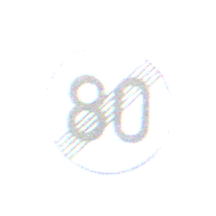
Verkehrszeichen: EndeGeschwindigkeit80
Umgebung: Outdoor, Nature
Tageszeit: SunriseSunset
Wetter: PartlyCloudy
Licht: Natural
Jahreszeit: NotSpecified
Kontrast: HighContrast